Question: I am exporting data from WPF datagrid to an excel worksheet in my application. Here is the code snippet i arrived at.
'''
dgDisplay.SelectAllCells();
dgDisplay.ClipboardCopyMode = DataGridClipboardCopyMode.IncludeHeader;
ApplicationCommands.Copy.Execute(null, dgDisplay);
//String resultat = (string)Clipboard.GetData(DataFormats.CommaSeparatedValue);
String result = (string)Clipboard.GetData(DataFormats.Text);
dgDisplay.UnselectAllCells();
string path = Environment.CurrentDirectory + "\Reports\SampleReport.xls";
System.IO.StreamWriter file1 = new System.IO.StreamWriter(@path);
file1.WriteLine(result.Replace(',', ' '));
file1.Close();
'''
Now the excel file is created fine with expected data. But on opening via code or by using excel. i get the below warning when opening

Though there might be other reasons for a similar error frome excel this one i think is due to the below 2 lines
'''
String result = (string)Clipboard.GetData(DataFormats.Text);
'''
This changes the format. If i select Yes to proceed and open it gives me the correct data.
I have been trying to figure out a way so that the data generated is same but does not pop a warning for changed format. Please suggest ?
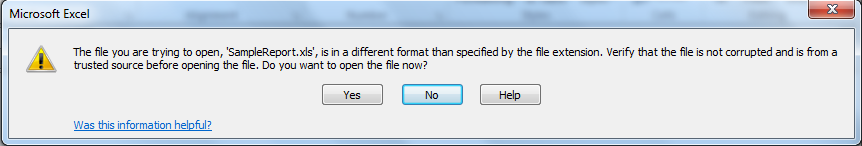
Answer: The -extension you give your file is reserved for the binary Excel (BIFF8) format. You are saving a delimited text-file, which should have the extension . Try to change the file-name and it should work.
If you want to generate a file in the properitary, binary Excel format you have to do manual work and use a library, e.g. <URL>.